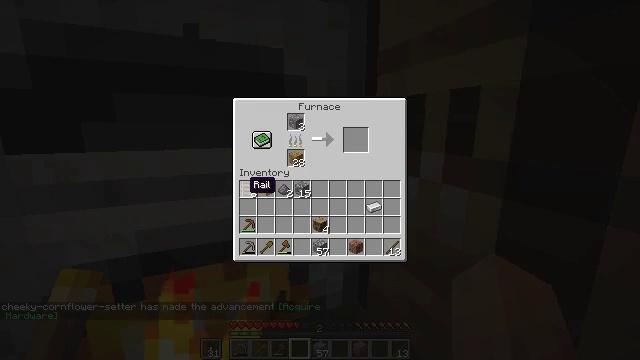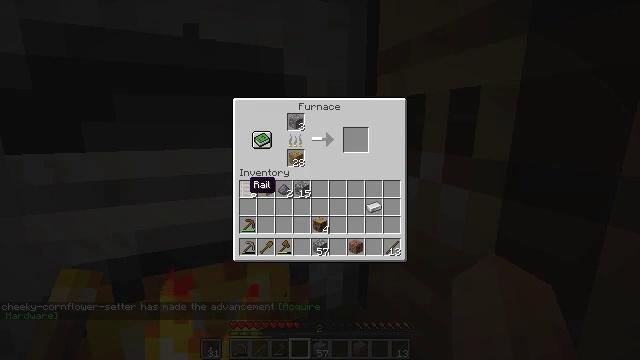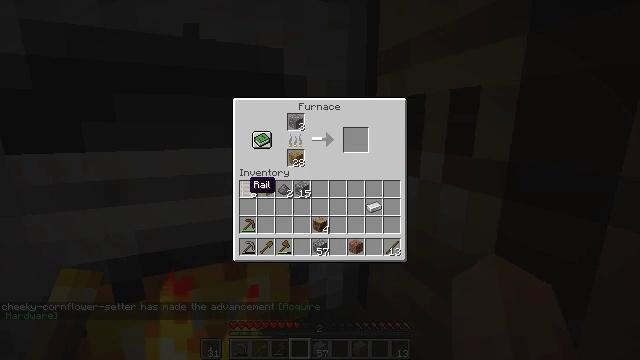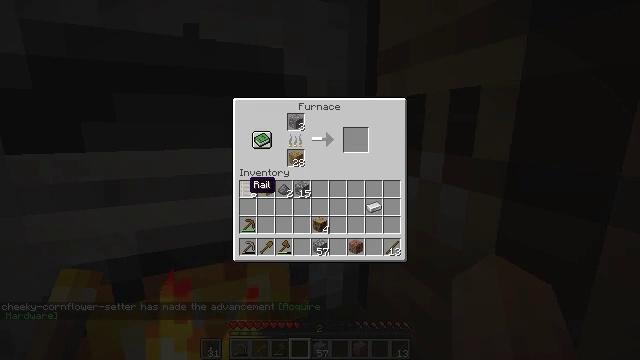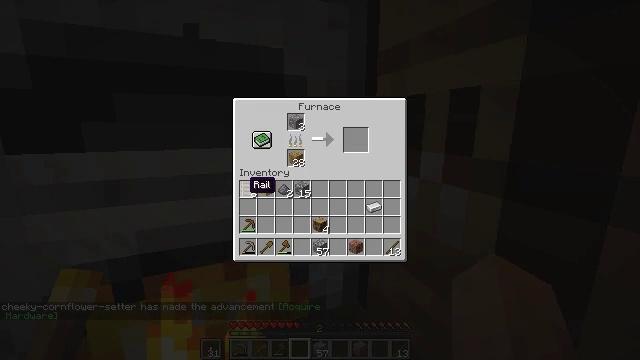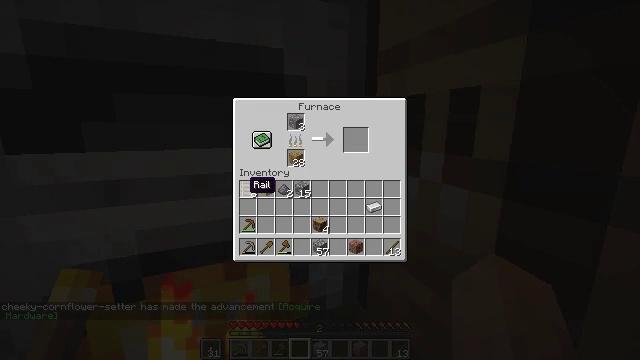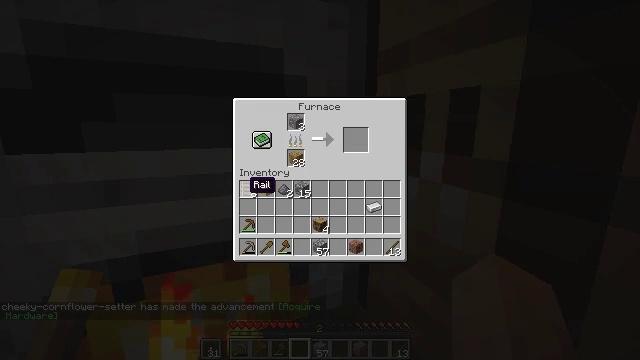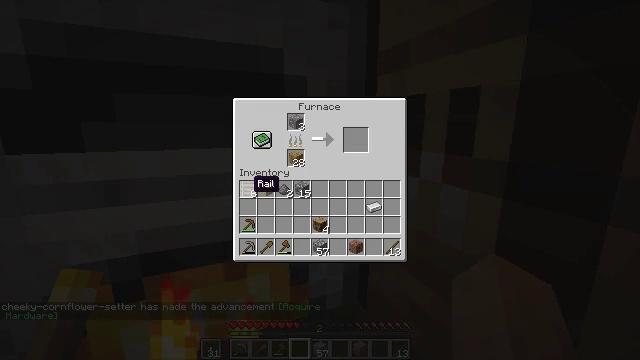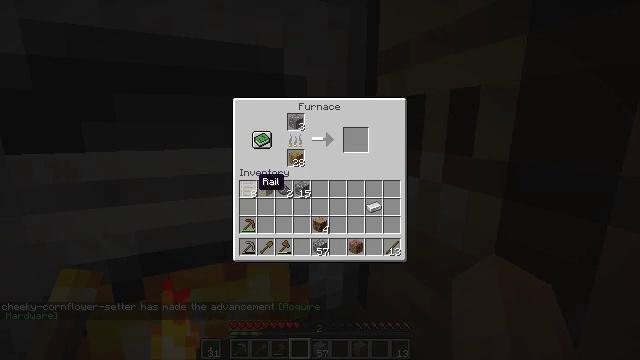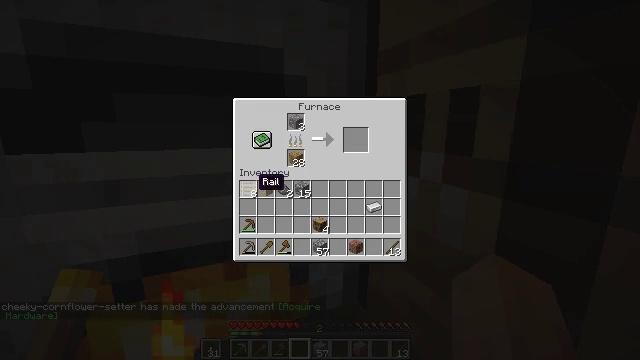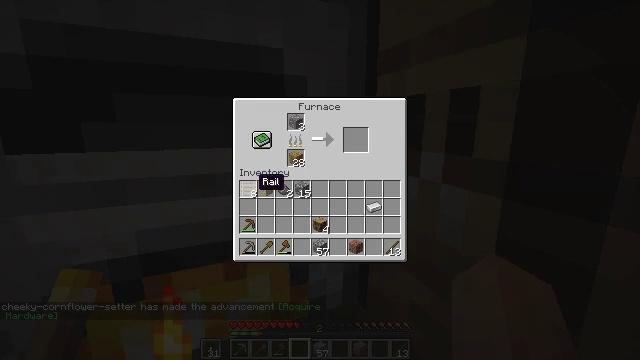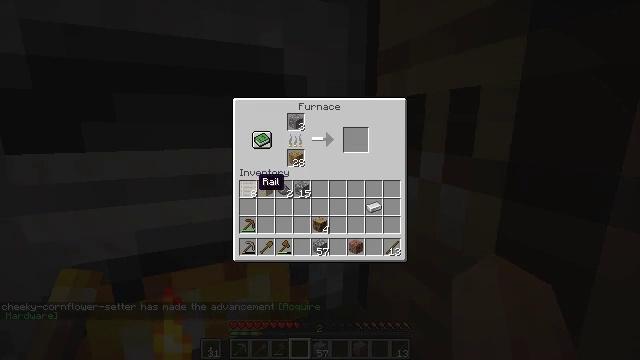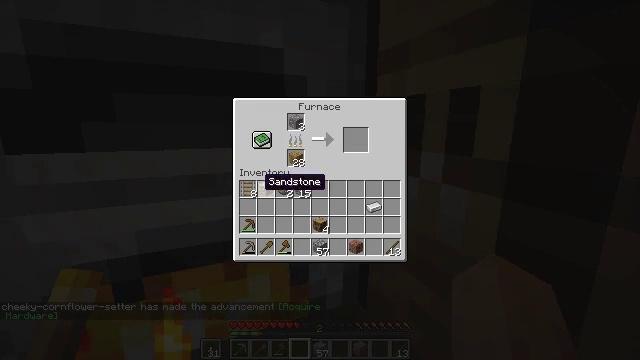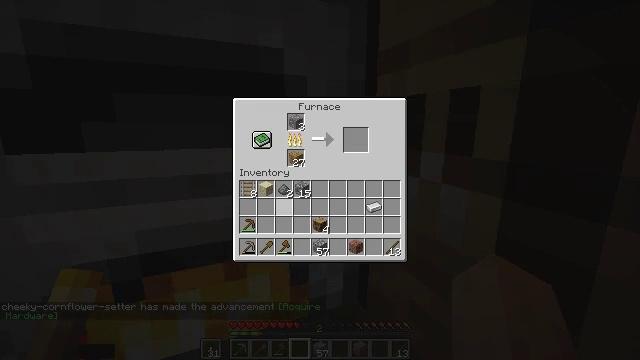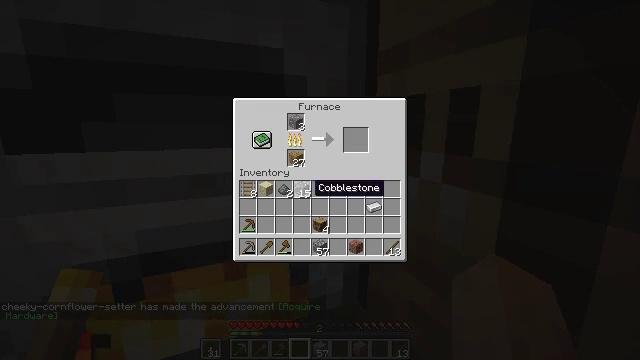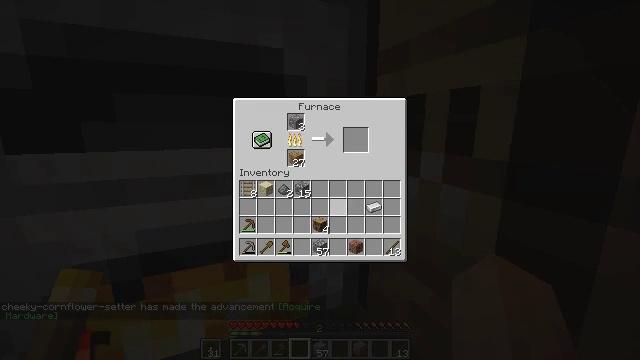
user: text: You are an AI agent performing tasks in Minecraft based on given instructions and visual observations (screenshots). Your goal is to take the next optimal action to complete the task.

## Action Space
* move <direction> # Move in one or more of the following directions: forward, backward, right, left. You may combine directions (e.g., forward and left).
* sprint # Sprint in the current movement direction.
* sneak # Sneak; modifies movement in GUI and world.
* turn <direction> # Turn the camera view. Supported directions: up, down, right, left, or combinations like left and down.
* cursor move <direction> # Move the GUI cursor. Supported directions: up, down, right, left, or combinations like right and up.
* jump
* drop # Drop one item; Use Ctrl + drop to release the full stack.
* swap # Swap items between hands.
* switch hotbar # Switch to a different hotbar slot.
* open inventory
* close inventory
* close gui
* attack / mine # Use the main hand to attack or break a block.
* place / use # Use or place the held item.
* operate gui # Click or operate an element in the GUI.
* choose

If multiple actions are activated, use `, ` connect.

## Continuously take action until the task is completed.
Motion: motion action
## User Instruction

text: Create an iron ingot using iron ore and a furnace.
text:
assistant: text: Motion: no_op
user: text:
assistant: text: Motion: no_op
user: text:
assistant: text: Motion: no_op
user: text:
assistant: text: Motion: no_op
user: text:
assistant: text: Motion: no_op
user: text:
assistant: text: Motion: no_op
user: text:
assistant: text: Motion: no_op
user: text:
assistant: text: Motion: no_op
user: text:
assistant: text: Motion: no_op
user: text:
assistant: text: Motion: no_op
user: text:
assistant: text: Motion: no_op
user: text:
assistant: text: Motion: no_op
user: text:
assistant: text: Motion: cursor move right and down
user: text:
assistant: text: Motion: cursor move right
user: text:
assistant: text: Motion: cursor move right
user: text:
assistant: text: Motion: cursor move down
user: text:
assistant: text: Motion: cursor move left and down
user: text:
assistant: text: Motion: no_op
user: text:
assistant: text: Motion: no_op
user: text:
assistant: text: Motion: no_op
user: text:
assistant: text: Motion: no_op
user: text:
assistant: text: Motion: no_op
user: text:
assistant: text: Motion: no_op
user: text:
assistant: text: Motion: no_op
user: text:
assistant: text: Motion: no_op
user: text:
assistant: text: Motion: no_op
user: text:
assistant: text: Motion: no_op
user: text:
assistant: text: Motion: cursor move up
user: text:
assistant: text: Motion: cursor move left and up
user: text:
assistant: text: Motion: cursor move down